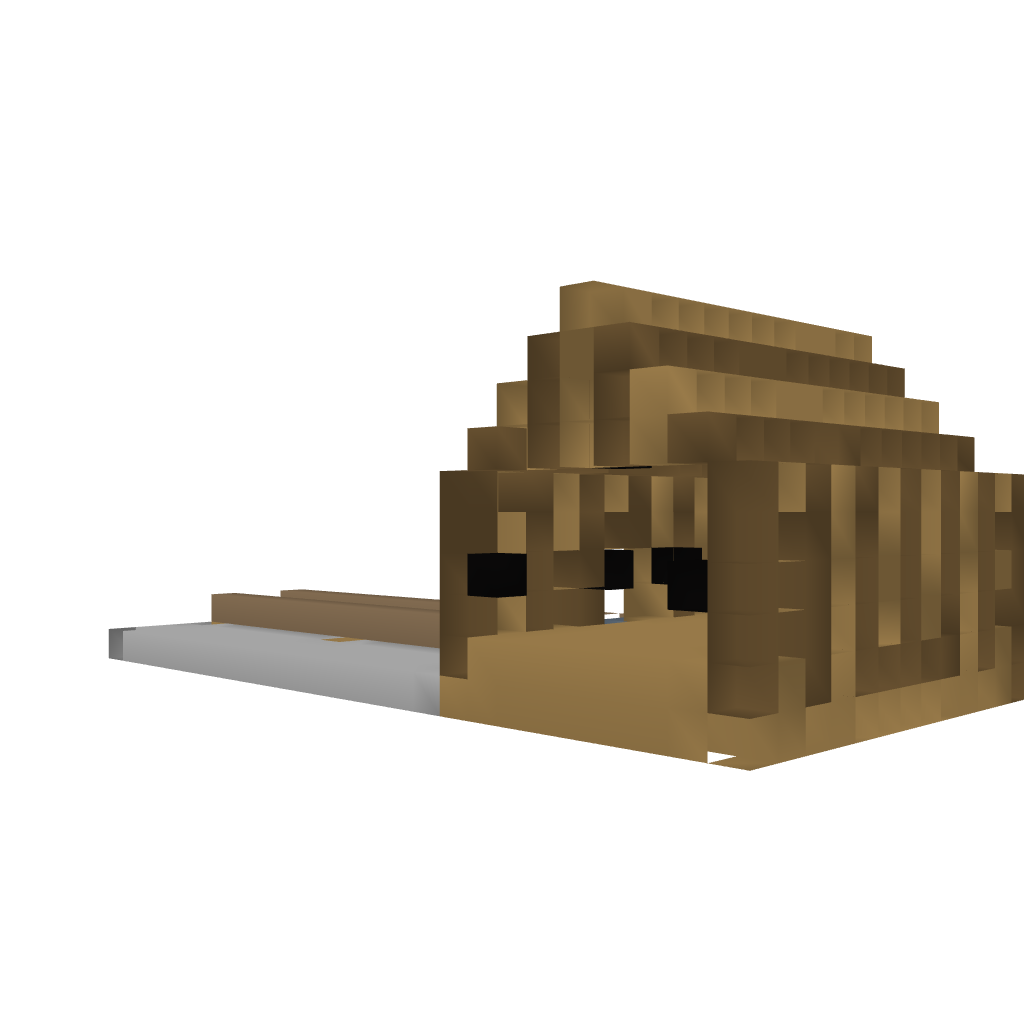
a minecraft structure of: Lakeside House